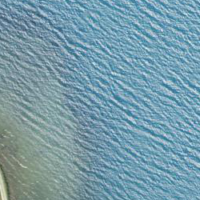
EUNIS habitat code: 14
Species observed at this site:
Anas platyrhynchos